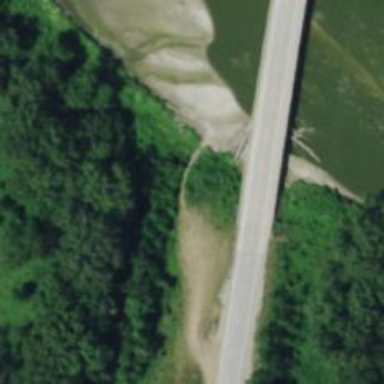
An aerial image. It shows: Expressway bridge.